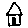
Label: house